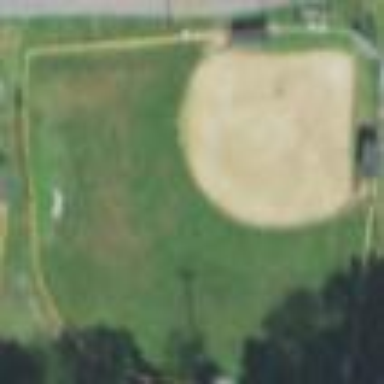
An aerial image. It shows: Softball pitch for leisure sports.